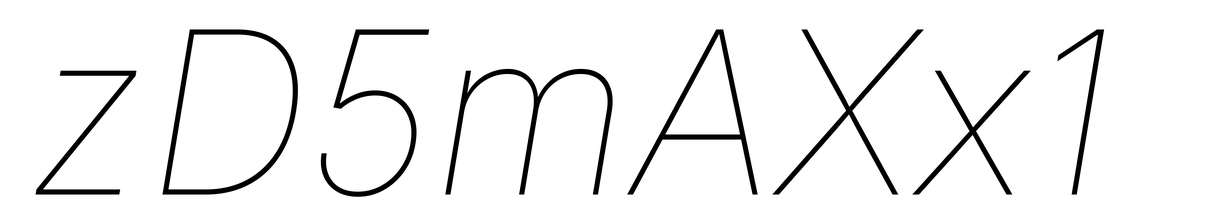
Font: Inter-Italic_Thin_Italic